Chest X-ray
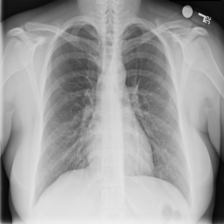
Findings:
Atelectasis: negative
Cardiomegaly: negative
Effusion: negative
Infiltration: negative
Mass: negative
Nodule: negative
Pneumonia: negative
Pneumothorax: negative
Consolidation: negative
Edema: negative
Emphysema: negative
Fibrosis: negative
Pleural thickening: negative
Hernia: negative